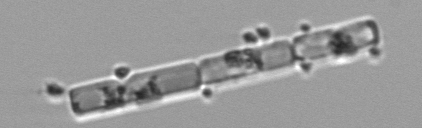
Label: Guinardia_delicatula